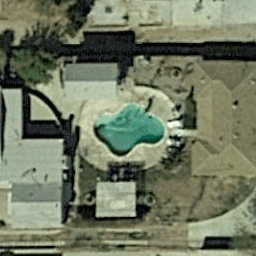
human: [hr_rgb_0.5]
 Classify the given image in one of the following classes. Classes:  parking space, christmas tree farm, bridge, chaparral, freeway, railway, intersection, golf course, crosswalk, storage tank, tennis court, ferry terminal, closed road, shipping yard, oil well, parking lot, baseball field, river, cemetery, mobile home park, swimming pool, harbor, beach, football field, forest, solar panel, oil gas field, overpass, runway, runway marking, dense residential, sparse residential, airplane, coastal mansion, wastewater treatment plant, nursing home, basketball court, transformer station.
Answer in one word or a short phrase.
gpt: swimming pool